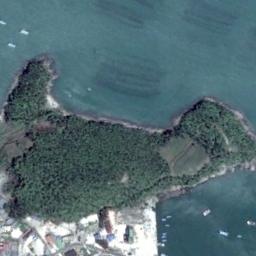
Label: island